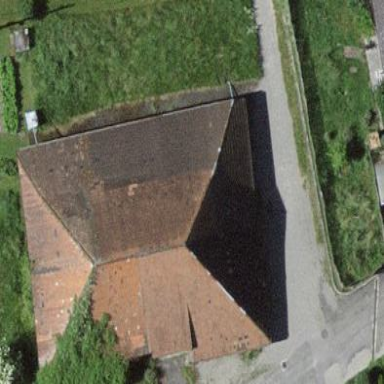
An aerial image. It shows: Farm building.